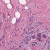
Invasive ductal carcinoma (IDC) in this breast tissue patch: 1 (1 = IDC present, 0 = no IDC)